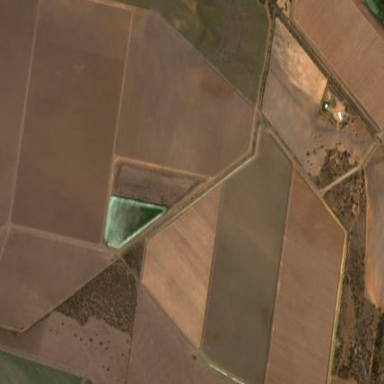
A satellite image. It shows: Farmland with cotton crop.